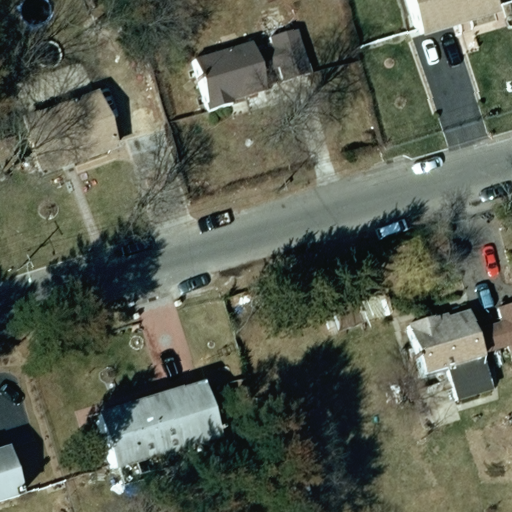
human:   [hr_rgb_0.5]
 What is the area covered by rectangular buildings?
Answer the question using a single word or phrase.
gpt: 437m2

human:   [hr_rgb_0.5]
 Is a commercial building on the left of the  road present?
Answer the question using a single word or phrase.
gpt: no

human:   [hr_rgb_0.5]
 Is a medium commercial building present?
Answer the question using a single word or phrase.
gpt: no

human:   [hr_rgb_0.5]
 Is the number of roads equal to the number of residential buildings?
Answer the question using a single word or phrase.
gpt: no

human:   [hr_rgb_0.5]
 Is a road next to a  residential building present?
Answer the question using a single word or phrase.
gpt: yes

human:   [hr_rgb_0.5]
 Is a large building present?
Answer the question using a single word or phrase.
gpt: no

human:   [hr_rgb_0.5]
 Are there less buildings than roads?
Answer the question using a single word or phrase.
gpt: no

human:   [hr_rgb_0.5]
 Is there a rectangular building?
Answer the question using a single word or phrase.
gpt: yes

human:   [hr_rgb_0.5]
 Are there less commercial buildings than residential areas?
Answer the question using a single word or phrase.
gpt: yes

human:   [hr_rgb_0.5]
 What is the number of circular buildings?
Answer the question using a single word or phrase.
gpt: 0

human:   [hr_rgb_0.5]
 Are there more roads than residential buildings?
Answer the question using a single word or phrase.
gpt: no

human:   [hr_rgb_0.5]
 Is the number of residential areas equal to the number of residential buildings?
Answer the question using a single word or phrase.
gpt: no

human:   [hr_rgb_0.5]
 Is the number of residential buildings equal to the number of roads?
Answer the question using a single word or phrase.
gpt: no

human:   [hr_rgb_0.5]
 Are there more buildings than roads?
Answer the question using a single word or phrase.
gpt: yes

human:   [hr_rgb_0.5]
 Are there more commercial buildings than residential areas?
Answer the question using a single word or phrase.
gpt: no

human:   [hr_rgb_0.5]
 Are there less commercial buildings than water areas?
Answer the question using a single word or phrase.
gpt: no

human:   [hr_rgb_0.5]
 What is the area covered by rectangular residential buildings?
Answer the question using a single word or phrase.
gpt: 397m2

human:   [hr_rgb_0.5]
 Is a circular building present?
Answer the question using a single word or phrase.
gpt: no

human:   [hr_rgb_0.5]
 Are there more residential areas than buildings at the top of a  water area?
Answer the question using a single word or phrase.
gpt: yes

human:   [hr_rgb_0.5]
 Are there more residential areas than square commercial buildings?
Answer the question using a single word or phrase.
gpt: yes

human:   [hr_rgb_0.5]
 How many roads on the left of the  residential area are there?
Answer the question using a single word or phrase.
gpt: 0

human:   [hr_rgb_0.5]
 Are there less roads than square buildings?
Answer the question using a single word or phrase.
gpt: no

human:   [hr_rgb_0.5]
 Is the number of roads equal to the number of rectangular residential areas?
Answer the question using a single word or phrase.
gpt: yes

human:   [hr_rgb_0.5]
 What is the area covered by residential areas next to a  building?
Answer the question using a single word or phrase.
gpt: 10621m2

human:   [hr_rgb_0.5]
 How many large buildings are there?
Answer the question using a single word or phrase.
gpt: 0

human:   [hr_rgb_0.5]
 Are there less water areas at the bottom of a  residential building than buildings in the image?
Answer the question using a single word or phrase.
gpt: yes

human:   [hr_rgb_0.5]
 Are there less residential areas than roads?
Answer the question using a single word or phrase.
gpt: no

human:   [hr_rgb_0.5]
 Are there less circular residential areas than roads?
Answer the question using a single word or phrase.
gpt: yes

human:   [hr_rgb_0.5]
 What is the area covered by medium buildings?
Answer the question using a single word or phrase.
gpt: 1226m2

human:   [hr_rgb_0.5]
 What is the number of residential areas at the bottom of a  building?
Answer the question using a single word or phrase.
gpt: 0

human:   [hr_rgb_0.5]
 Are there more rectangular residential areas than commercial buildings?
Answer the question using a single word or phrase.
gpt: yes

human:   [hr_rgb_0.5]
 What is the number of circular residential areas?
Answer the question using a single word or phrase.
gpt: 0

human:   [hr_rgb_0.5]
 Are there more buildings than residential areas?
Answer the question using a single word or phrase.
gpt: yes

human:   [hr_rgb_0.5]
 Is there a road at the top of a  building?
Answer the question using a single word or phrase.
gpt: yes

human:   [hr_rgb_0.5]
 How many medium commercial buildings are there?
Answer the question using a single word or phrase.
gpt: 0

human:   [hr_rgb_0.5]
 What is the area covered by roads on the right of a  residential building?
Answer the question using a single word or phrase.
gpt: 0m2